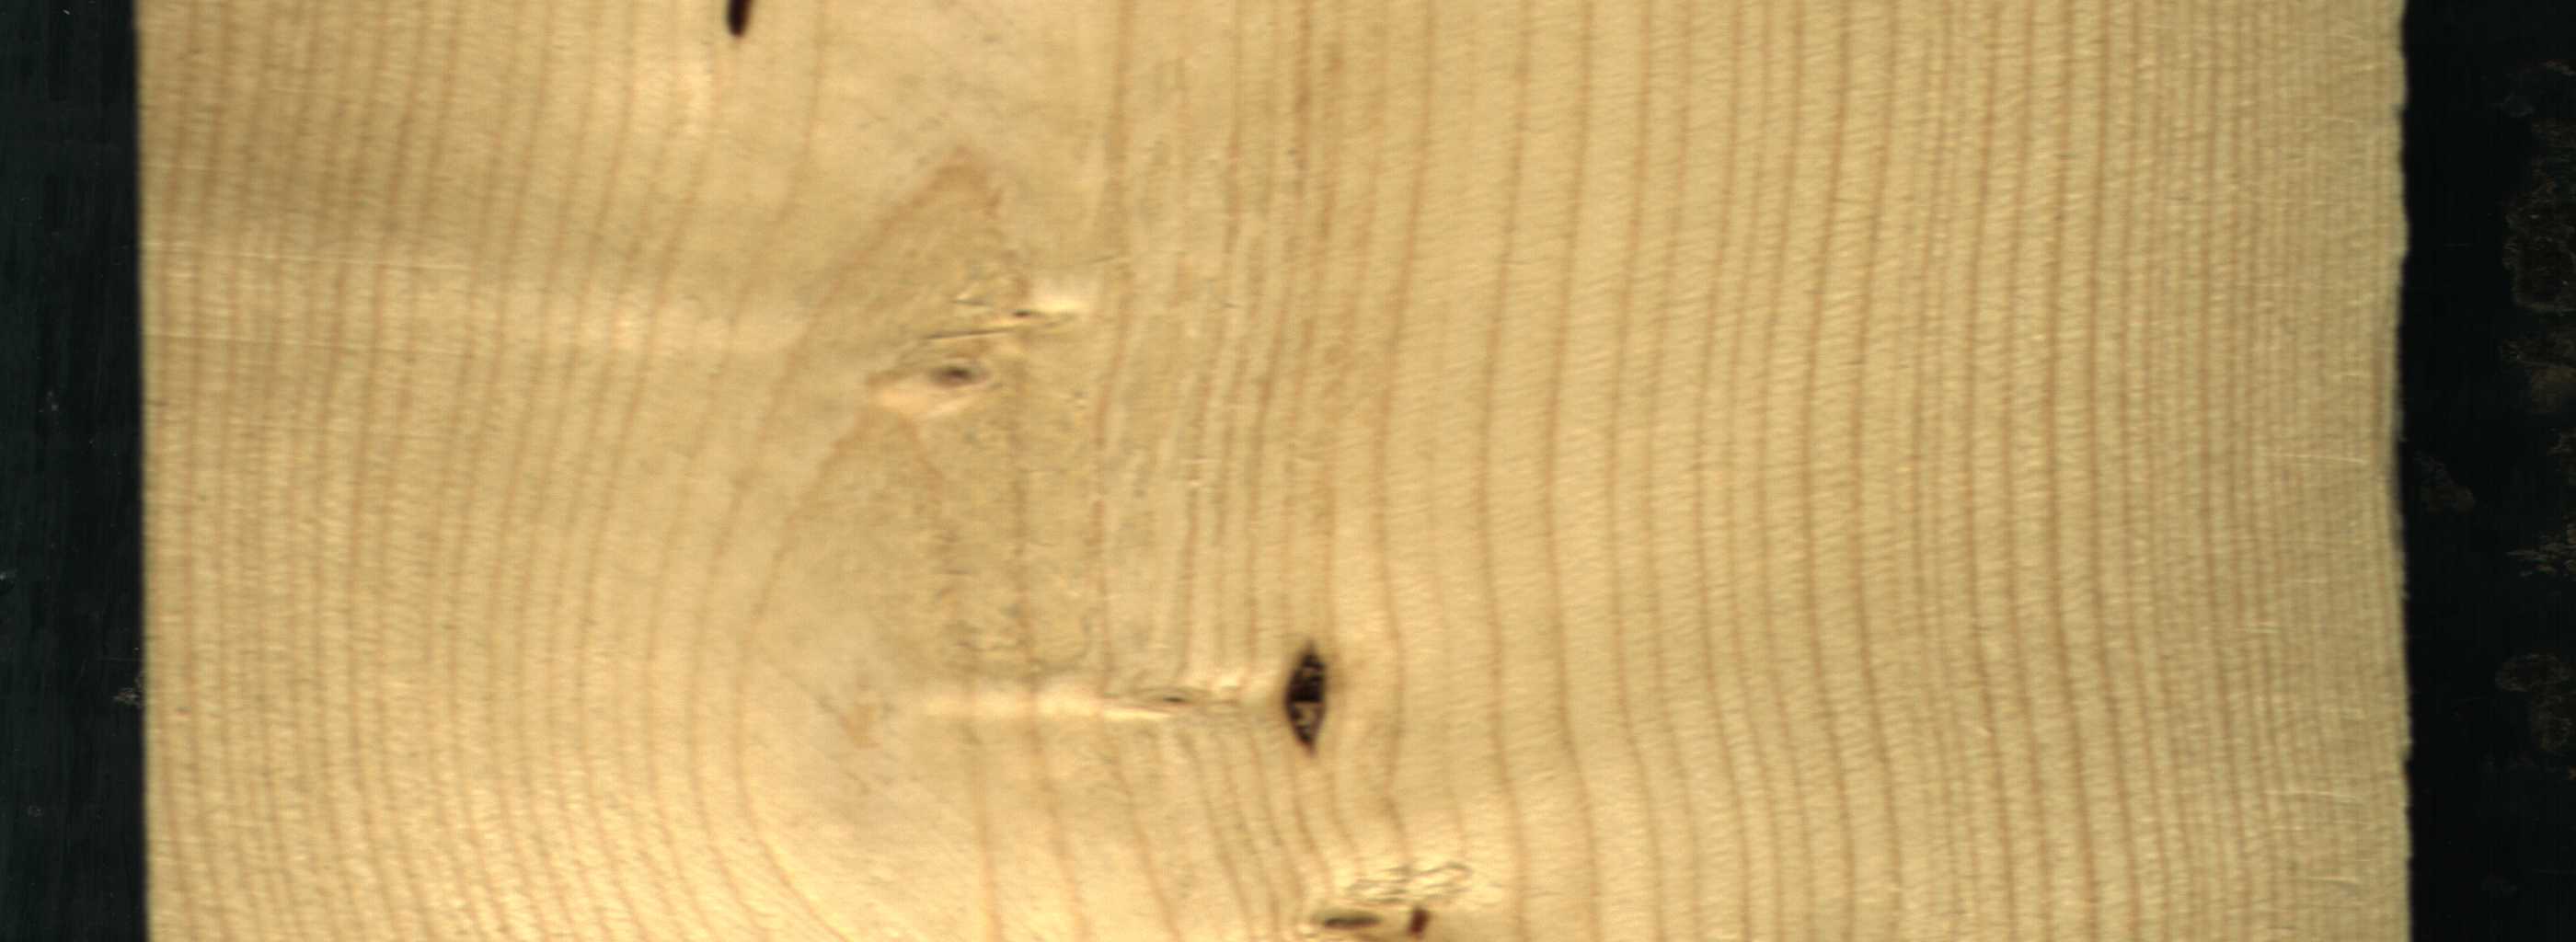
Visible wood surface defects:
resin
resin
resin
Live_Knot
Live_Knot